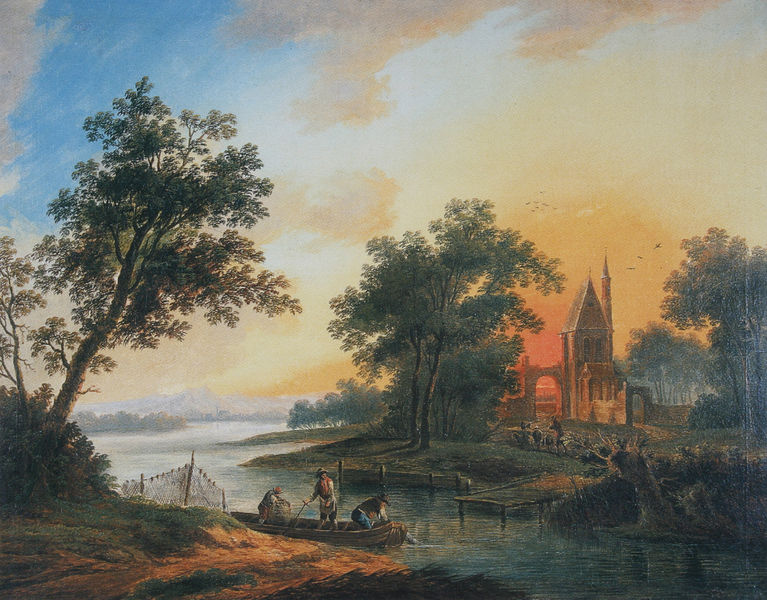
Titel: Flusslandschaft mit gotischer Kirche
Künstler: Franz Hochecker
Standort: Mainz
Institution: Landesmuseum
Schlagwörter: baum, blau, gemälde, himmel, laub, mann, wasser, weiß, wolken, bäume, fluss, gelb, grün, landschaft, ocker, see, teich, ufer, abend, braun, grau, hell, holz, männer, orange, dach, rot, schloss, weg, wolke, architektur, holland, bach, dämmerung, ferne, horizont, morgen, natur, sonnenaufgang, stamm, vögel, brücke, gewässer, kirche, sonne, sträucher, insel, drei, wald, bauern, boot, ruder, turm, vogelschwarm, bogen, fischer, netze, berge, sonnenlicht, dorf, sonnenuntergang, landschaftsmalerei, arbeiter, rundbogen, romantik, steg, ruderboot, rudern, still, abendrot, bauer, tor, ruine, burg, kloster, fischerboot, idyll, flusslandschaft, idyllisch, schwarm, stadttor, böau, anwesen, reise, morgenrot, laubbäume, gebückt, fähre, fang, röte, stumpf, netz, abendröte, baumstumpf, anlegestelle, reuse, aum, angler, repoussoir, fischen, fischfang, überfahrt, fischernetz, netzte, reusen, anlege, kirche#, reuße, andenrot